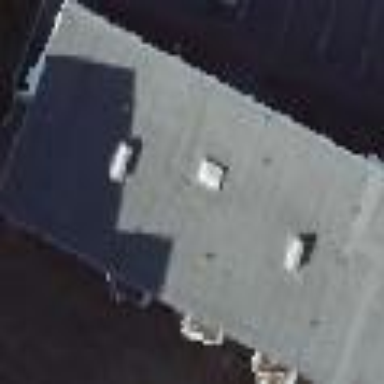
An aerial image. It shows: Flat-roofed apartment building.